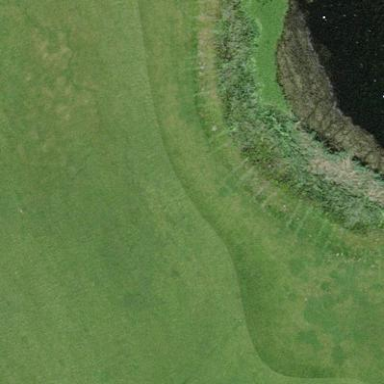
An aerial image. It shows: Golf fairway surrounded by grass.